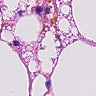
Metastatic tissue present: no